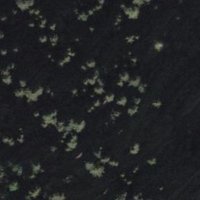
EUNIS habitat code: 44
Species observed at this site:
Parnassia palustris